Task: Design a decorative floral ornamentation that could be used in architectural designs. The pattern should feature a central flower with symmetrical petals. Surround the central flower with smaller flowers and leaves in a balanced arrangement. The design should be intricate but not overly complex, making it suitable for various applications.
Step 1467:
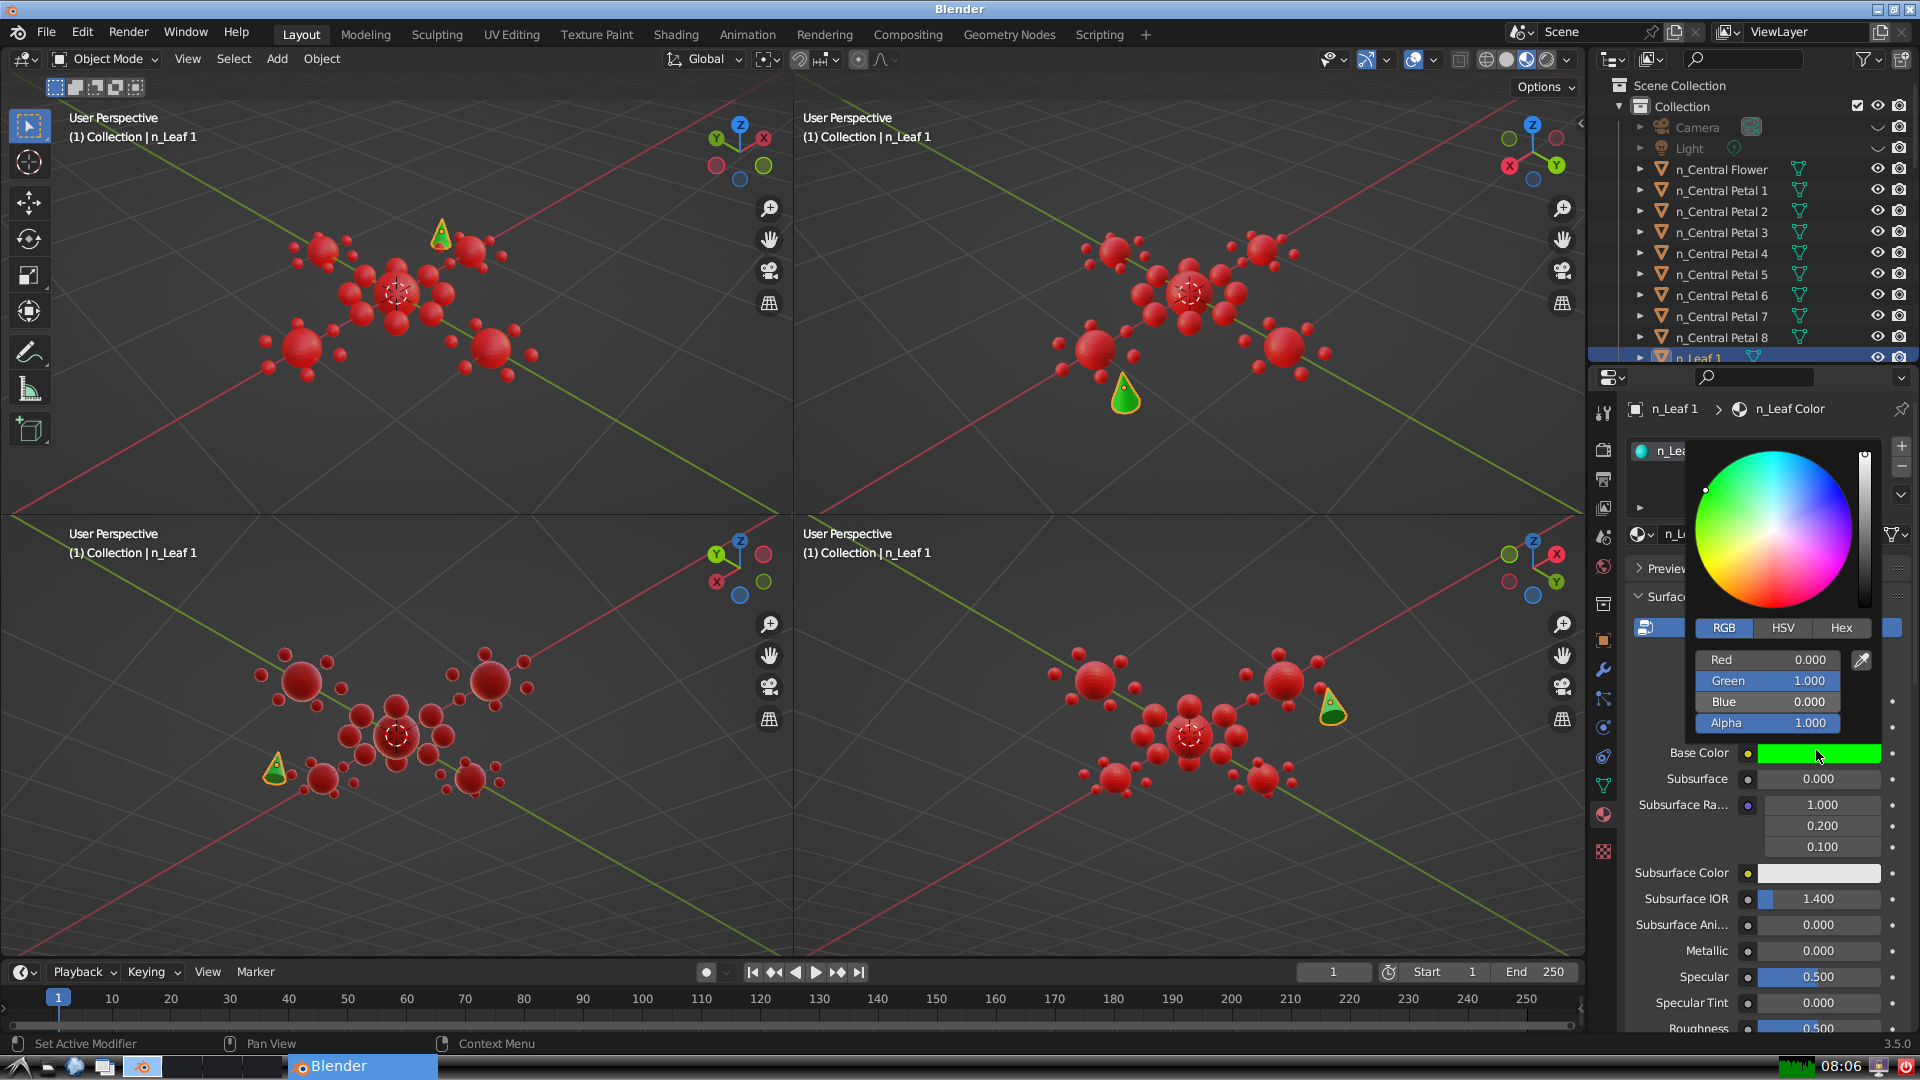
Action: click: no